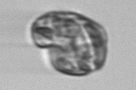
Label: Karenia